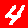
Digit: 4